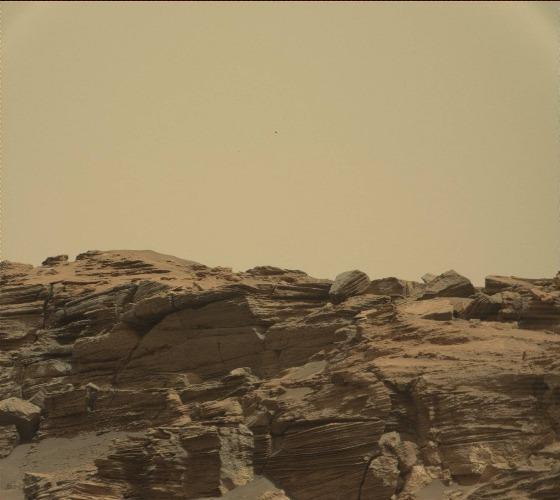
Terrain classes present: Bedrock, Gravel / Sand / Soil, Rock, Shadow, Sky / Distant Mountains